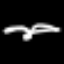
Label: squiggle